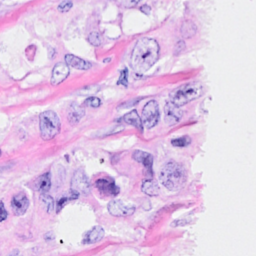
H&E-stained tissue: Breast